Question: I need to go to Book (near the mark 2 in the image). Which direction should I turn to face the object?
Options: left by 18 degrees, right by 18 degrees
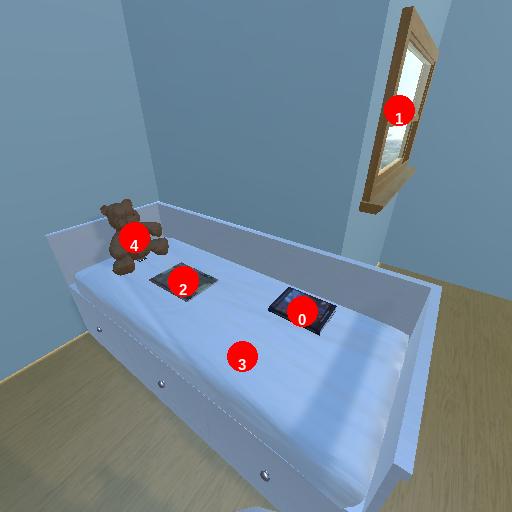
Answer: left by 18 degrees